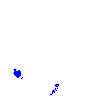
Particle: kaon